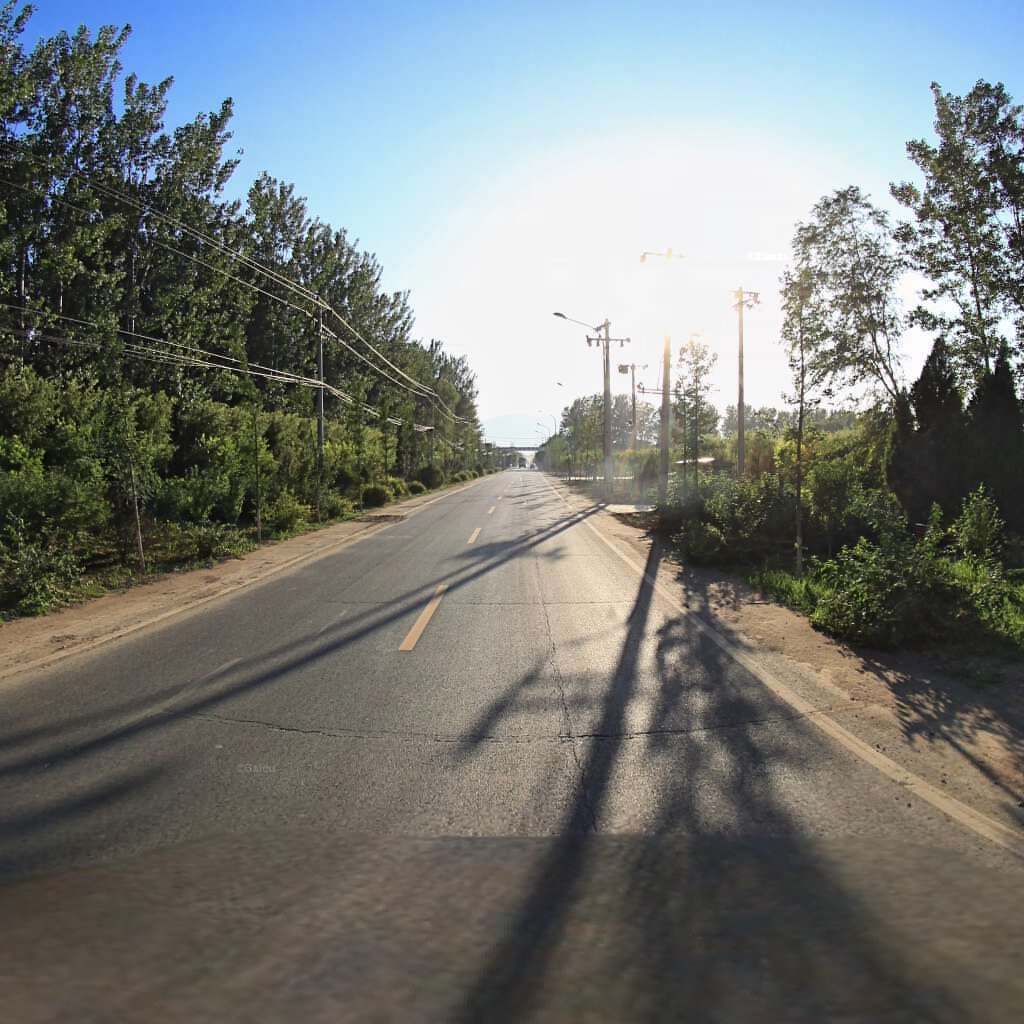
Region: Haidian
Road damage annotations: transverse crack, transverse crack, longitudinal crack